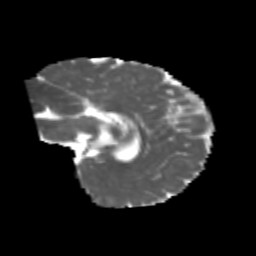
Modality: MD
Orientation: sagittal
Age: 7
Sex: male
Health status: healthy